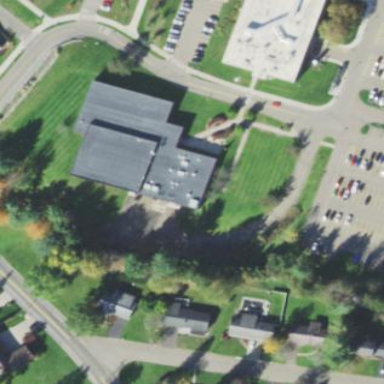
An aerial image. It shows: Commercial building.